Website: walmart
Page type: customer-info-address
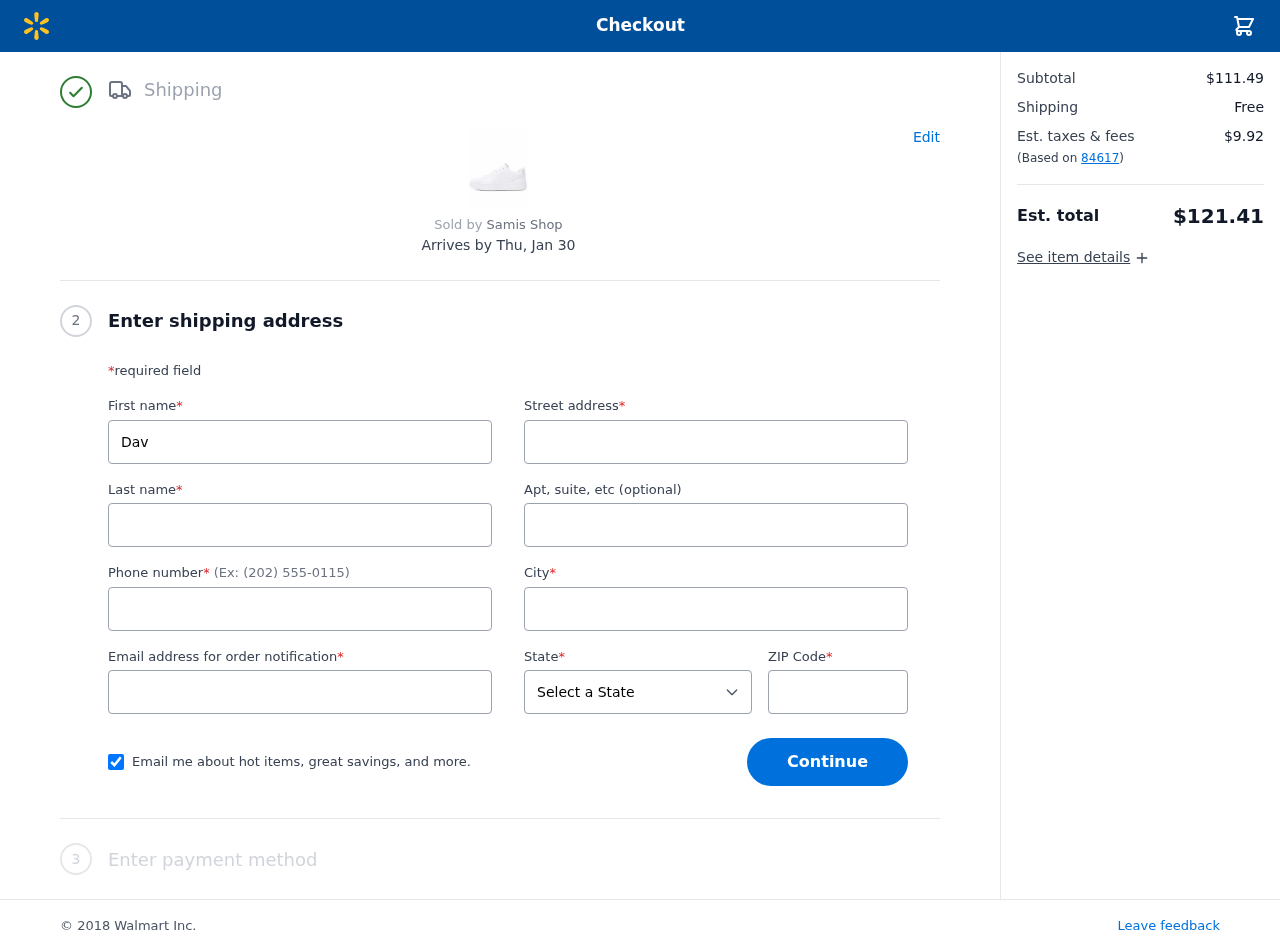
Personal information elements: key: PII_CITY
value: Campbellton
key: PII_EMAIL
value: davidbauer@hotmail.com
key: PII_FIRSTNAME
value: David
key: PII_LASTNAME
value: Bauer
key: PII_PHONE
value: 9642028671
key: PII_POSTCODE
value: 84617
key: PII_STATE
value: Ohio
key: PII_STREET
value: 8952 Chelsea Isle Apt. 126
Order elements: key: ORDER_DELIVERY_DATE
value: Thu, Jan 30
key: ORDER_SUBTOTAL
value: $111.49
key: ORDER_SHIPPING_COST
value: Free
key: ORDER_TAX
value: $9.92
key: ORDER_TOTAL
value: $121.41